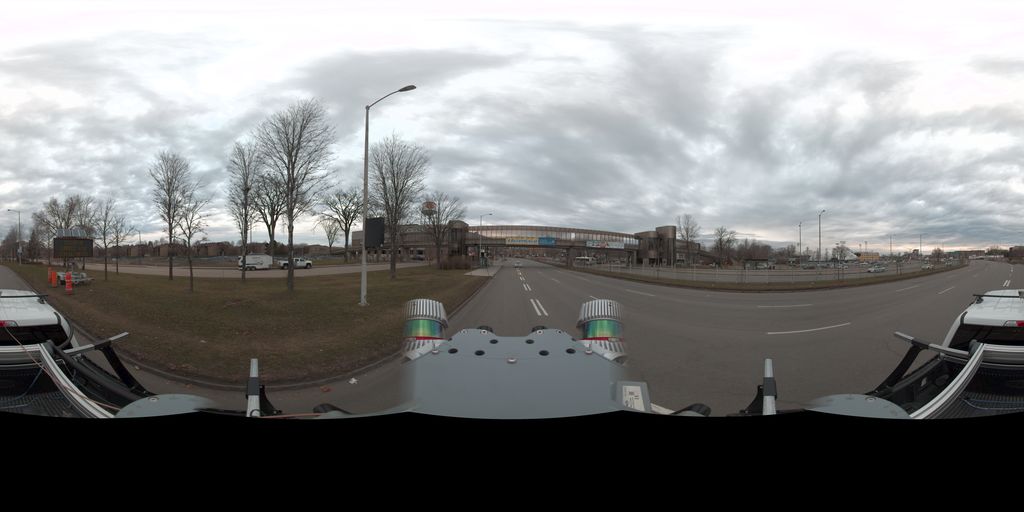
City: quebec_city